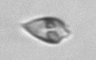
Label: Oxytoxum